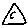
Label: triangle